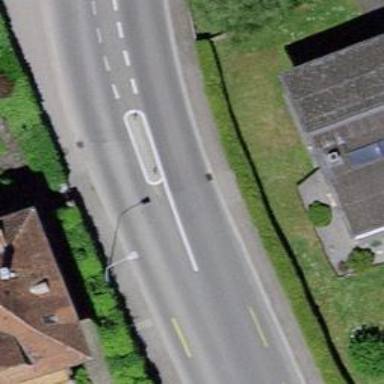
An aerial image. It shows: Traffic calming island.